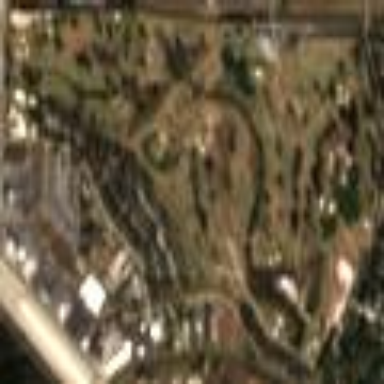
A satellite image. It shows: Golf course.